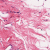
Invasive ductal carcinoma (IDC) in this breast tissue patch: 0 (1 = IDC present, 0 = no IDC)